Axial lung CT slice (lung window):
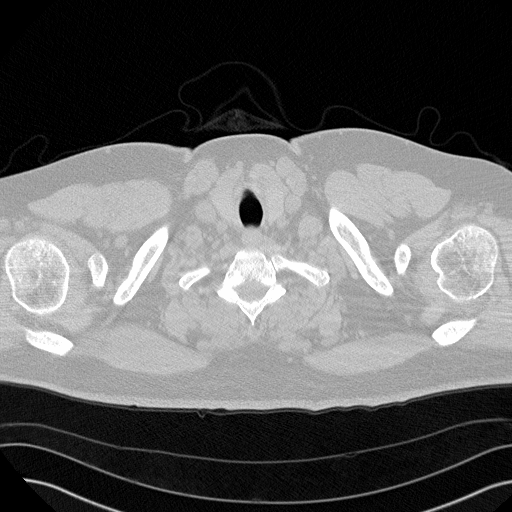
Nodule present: no